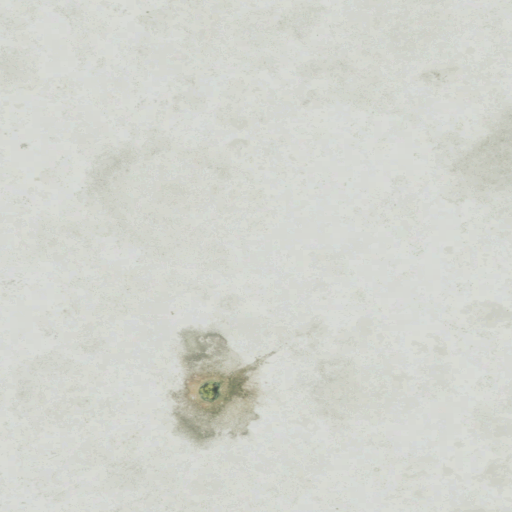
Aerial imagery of plain(s) in Oregon named Silver Lake containing barren land, shrub, and grassland